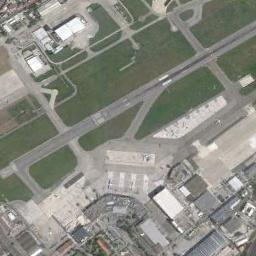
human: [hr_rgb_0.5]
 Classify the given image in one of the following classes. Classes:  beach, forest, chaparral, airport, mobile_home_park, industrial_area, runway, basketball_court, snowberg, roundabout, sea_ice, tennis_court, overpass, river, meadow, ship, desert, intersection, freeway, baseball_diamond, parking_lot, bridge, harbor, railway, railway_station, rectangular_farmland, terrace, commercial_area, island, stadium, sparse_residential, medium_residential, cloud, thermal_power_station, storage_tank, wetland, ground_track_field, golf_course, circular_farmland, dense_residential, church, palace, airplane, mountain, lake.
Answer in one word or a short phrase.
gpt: airport